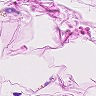
Metastatic tissue present: no